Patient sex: F
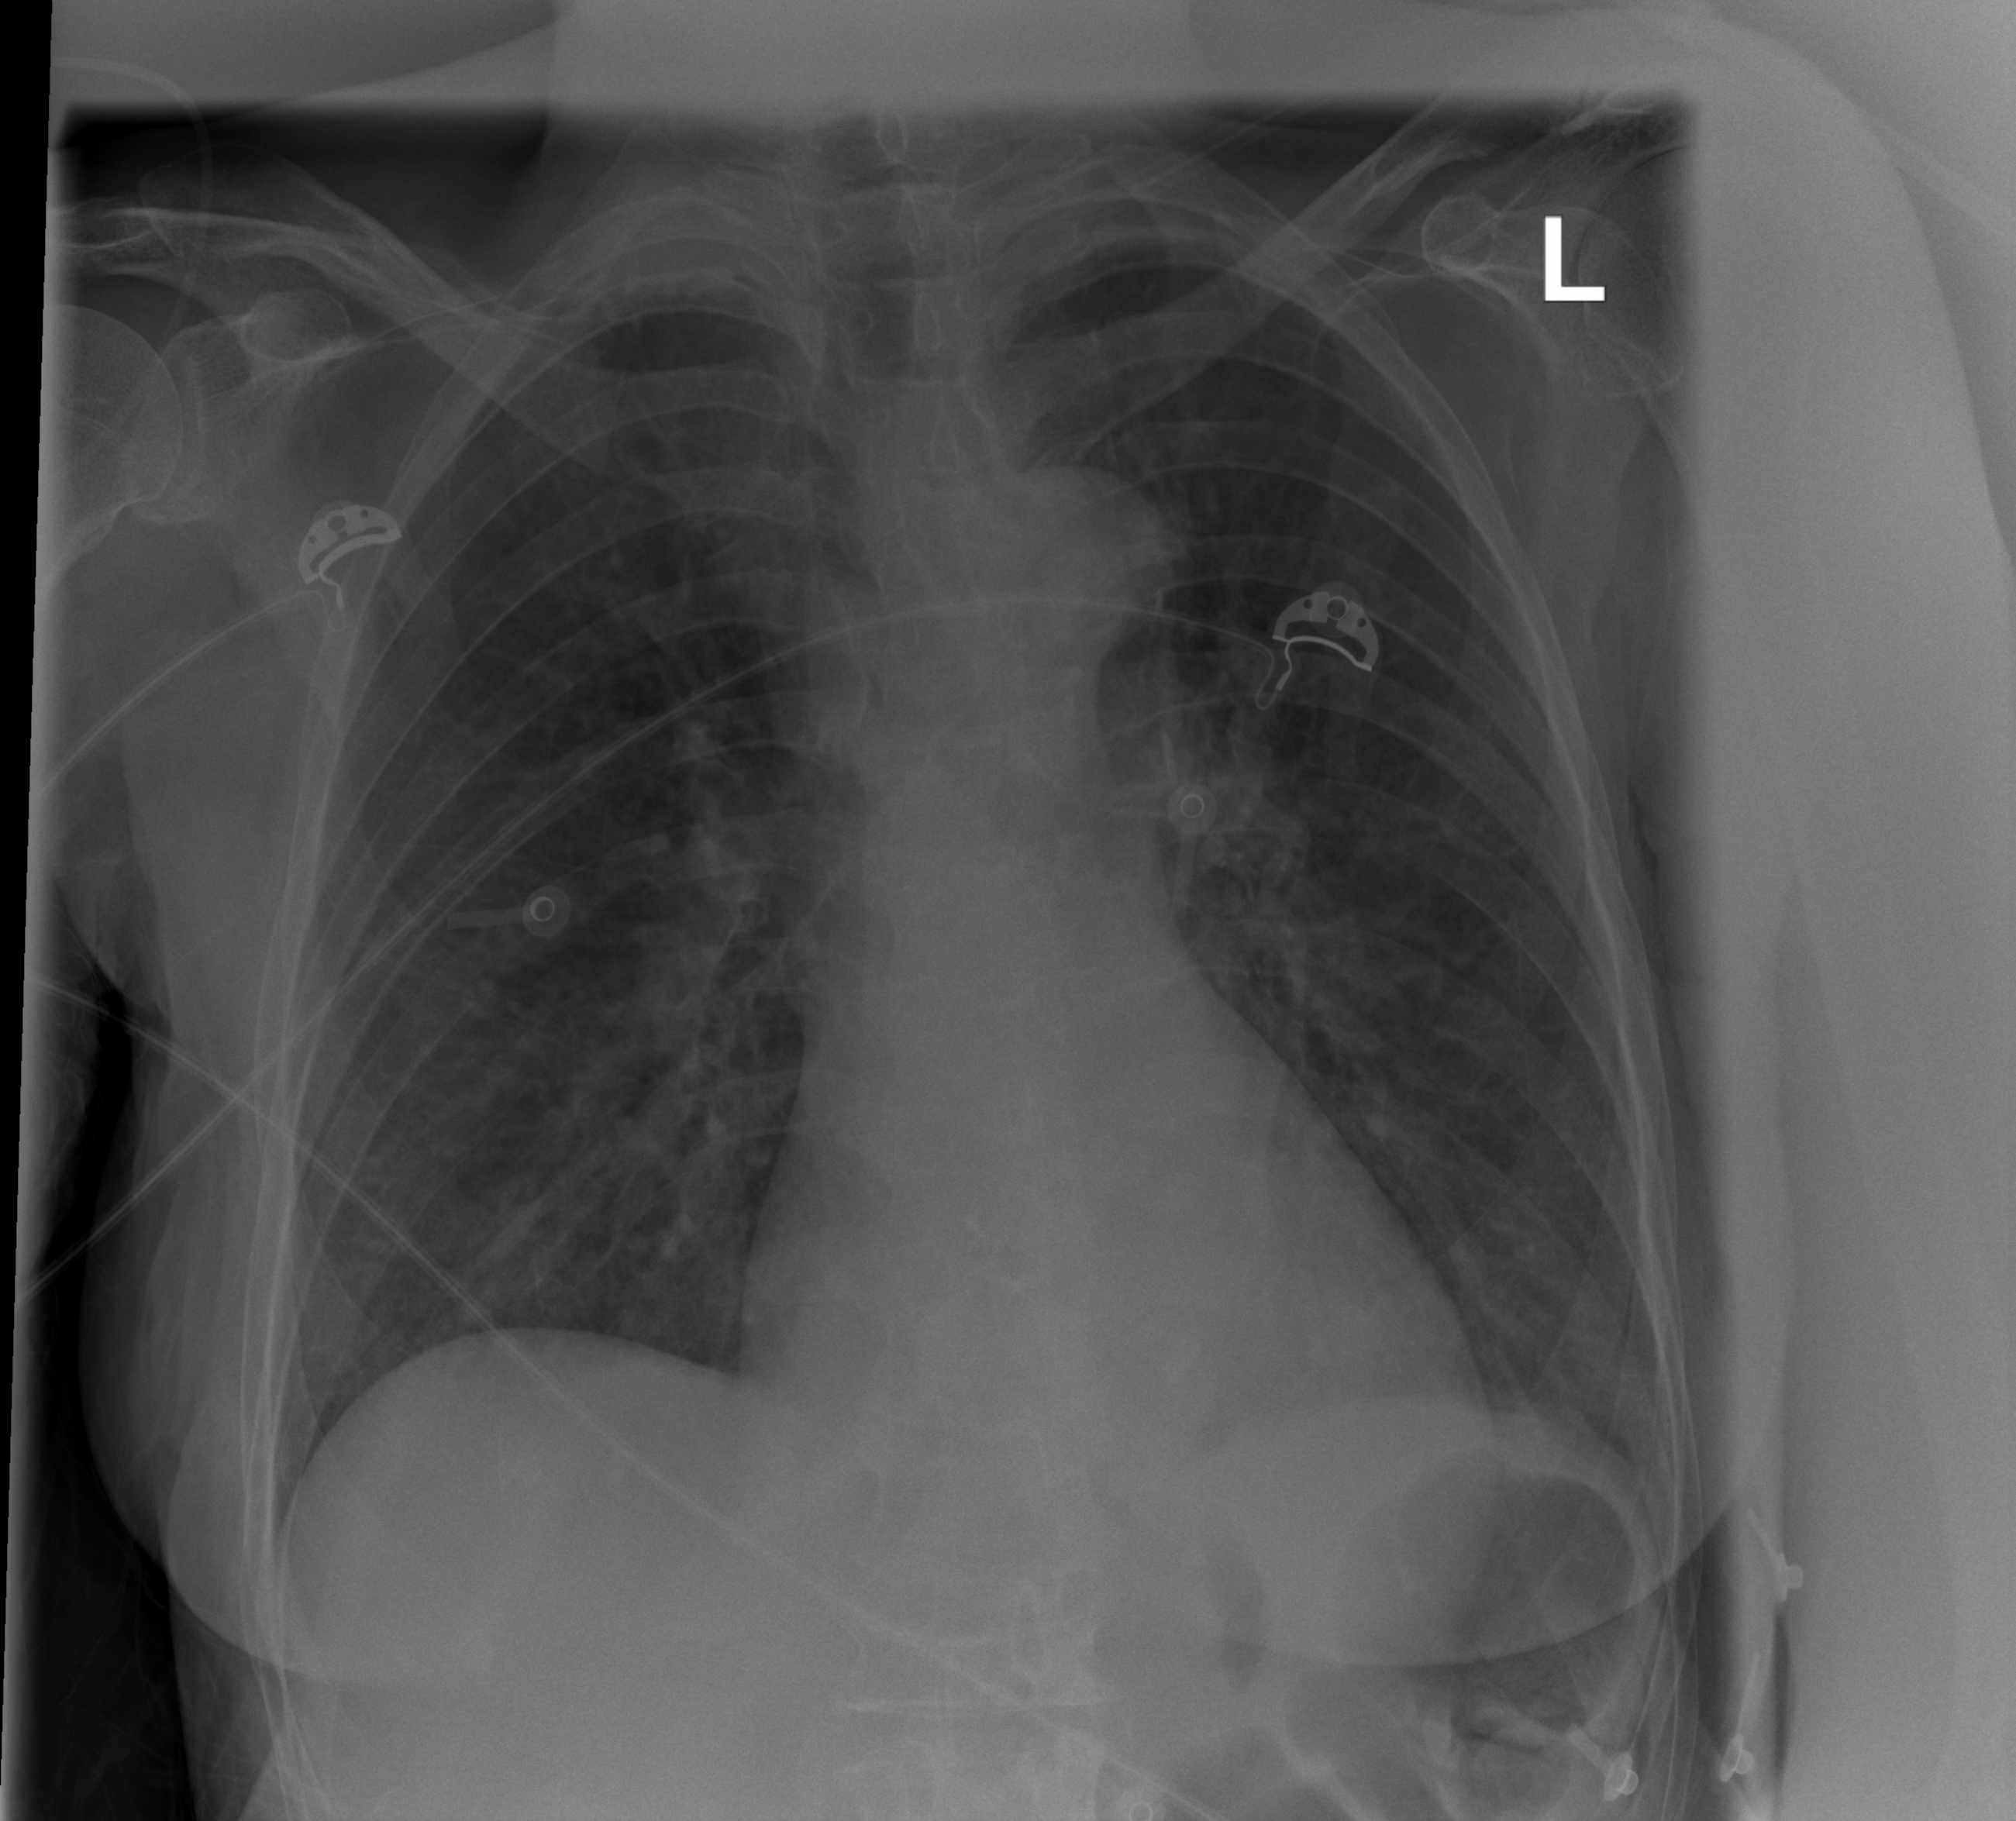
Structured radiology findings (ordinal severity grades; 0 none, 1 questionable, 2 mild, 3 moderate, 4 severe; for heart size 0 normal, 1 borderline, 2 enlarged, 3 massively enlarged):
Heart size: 2
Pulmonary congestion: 2
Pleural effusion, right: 0
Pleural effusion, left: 0
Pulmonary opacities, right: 1
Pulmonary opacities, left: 0
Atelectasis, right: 1
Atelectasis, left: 2